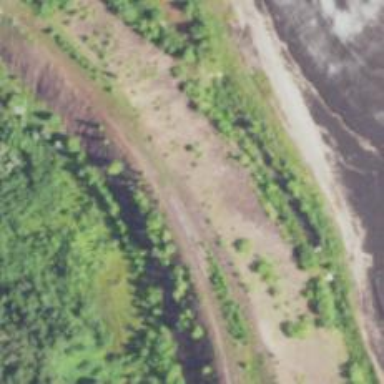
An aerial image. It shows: Single rail track for railway.